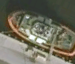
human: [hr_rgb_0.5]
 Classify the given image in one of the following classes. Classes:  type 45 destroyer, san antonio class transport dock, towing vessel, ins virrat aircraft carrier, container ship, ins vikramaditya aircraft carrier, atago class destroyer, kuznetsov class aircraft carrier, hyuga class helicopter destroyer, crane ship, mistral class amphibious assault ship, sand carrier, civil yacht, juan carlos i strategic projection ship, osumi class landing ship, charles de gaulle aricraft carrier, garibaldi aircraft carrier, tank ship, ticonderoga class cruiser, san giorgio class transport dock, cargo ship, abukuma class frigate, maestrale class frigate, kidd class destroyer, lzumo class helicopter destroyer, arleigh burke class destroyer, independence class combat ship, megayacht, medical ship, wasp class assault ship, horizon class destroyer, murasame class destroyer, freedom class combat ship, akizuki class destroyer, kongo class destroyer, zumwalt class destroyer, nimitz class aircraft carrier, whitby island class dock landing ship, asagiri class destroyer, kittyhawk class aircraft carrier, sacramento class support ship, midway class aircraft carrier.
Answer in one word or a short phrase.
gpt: Towing vessel